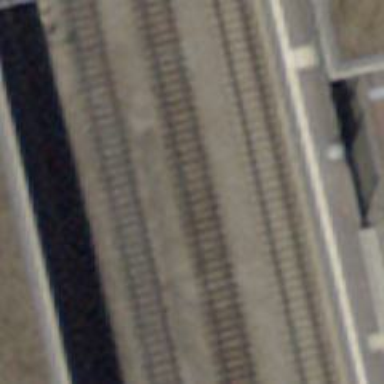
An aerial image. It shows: Single railway track with electrification through contact line.